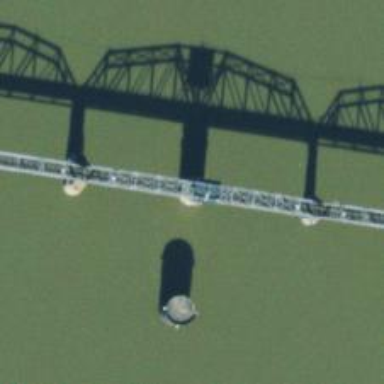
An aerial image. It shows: Bridge supported by pivot pier.